Field crop: maize
Growth stage: 2
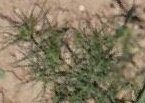
Species: salsola